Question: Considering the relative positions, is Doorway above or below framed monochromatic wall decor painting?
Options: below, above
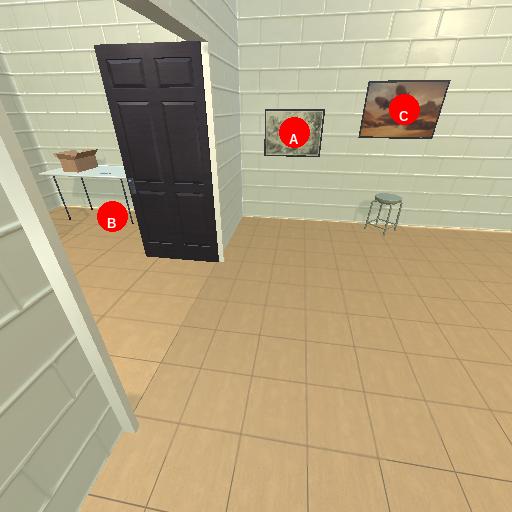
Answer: below